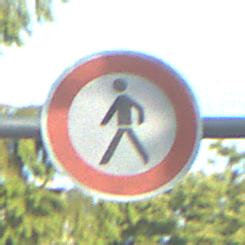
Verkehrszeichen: VerbotFussgaenger
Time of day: SunriseSunset
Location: Outdoor (Suburban)
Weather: PartlyCloudy
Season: NotSpecified
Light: Natural